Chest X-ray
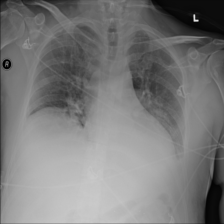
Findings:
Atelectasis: positive
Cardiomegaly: negative
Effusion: negative
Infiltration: negative
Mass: negative
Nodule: negative
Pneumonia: positive
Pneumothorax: negative
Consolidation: positive
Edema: negative
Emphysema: negative
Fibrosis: negative
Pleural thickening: negative
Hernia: negative